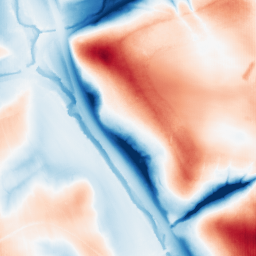
Category: trend_removal
Decomposition family: local_polynomial
Decomposition parameters: window_size: 101
degree: 3
Upsampling method: fft_zeropad
Upsampling parameters: scale: 8
Upsampling scale: 8